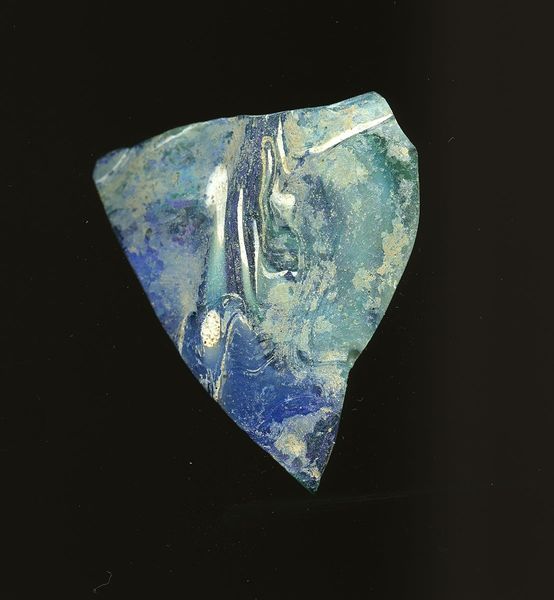
Titel: Fragment einer Rippenschale
Standort: Hamburg
Institution: Museum für Kunst und Gewerbe Hamburg
Schlagwörter: glas, antike, geschnitten, kaiserzeit, gepresst, aufbewahrung, schankgeschirr, gefäß, behälter, frühe kaiserzeit, prinzipat, römische, mittlere, späte